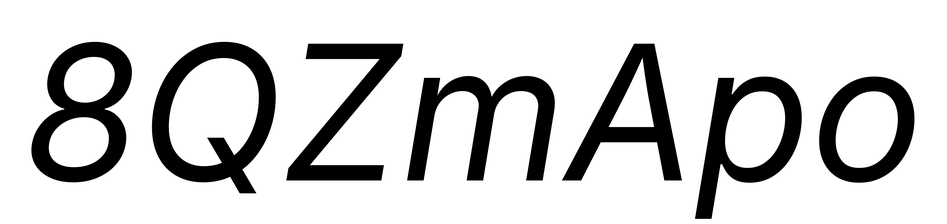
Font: Inter-Italic_Italic